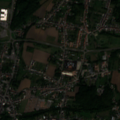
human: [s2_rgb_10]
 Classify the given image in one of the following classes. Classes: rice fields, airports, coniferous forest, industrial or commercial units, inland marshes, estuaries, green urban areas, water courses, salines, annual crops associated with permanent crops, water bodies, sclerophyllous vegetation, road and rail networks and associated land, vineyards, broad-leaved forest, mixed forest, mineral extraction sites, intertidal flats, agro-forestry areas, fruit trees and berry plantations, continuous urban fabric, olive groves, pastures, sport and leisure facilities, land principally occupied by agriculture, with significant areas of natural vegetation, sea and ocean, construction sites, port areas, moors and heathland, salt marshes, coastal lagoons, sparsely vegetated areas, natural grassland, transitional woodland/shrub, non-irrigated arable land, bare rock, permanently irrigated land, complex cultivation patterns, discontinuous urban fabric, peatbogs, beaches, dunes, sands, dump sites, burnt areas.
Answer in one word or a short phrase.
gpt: discontinuous urban fabric, green urban areas, land principally occupied by agriculture, with significant areas of natural vegetation